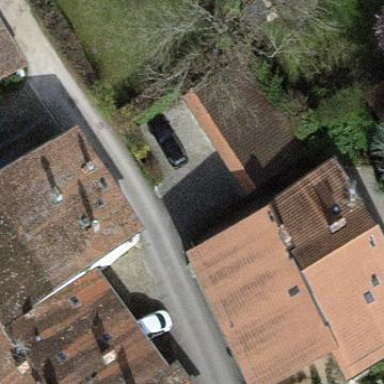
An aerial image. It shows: View of roof of building.